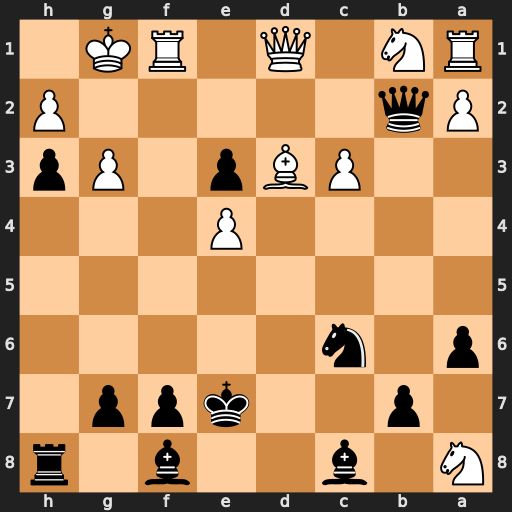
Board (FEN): N1b2b1r/1p2kpp1/p1n5/8/4P3/2PBp1Pp/Pq5P/RN1Q1RK1
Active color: b
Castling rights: -
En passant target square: -
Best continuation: Qg2#